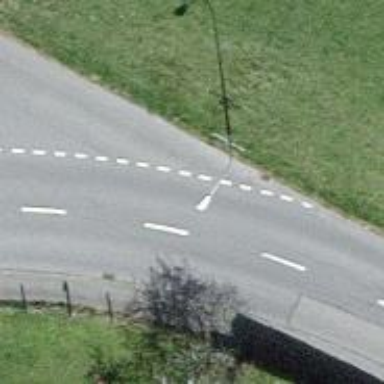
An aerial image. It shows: Tertiary road with asphalt surface.